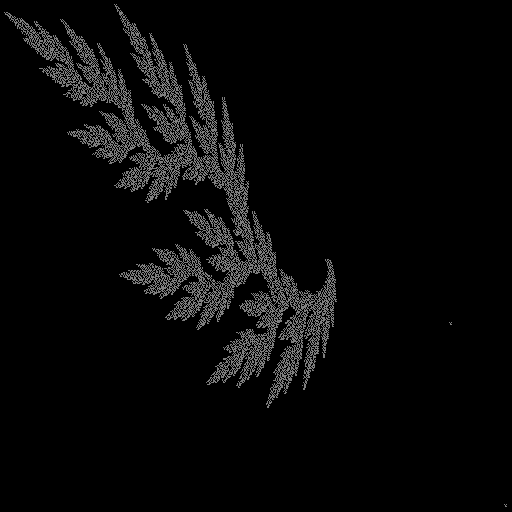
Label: cedarleaf